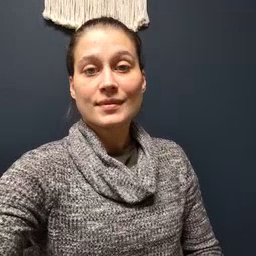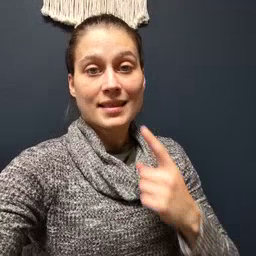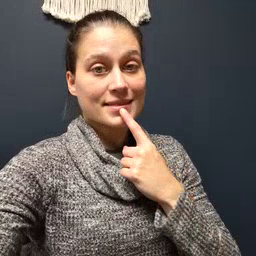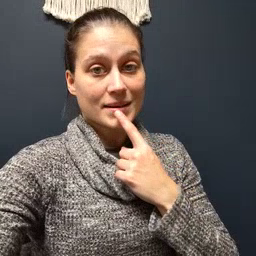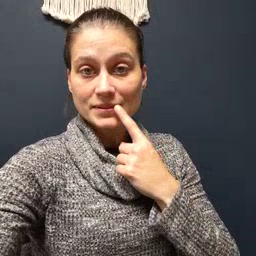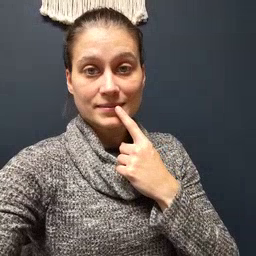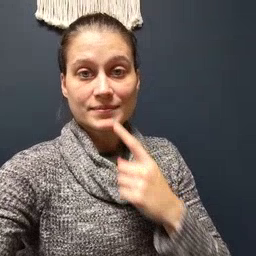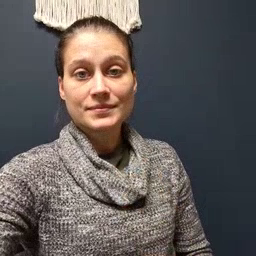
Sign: lips